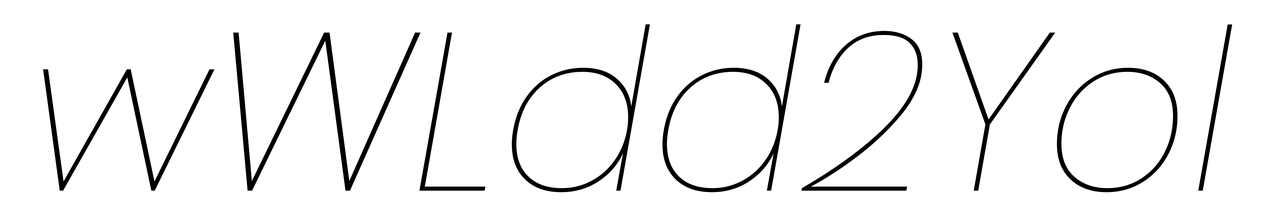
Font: Poppins-ThinItalic